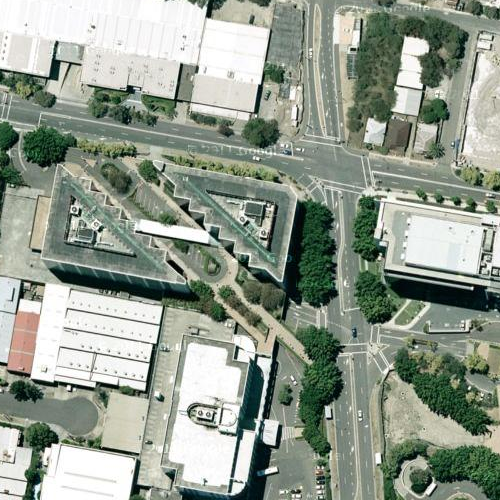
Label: sydney